Question: I want to hide TabPage from TabControl.
I tried this way:
'''
MyTabControls.TabPages[1].Hide();
'''
It does not hide.
So I searched and saw that should delete it and recreate when you want to: <URL>
In this case, what is the 'Hide' function doing at all?

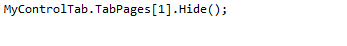
Answer: The reason is stated on <URL> as
> TabPage controls are constrained by their container, so some of the
properties inherited from the Control base class will have no effect,
including Top, Height, Left, Width, Show, and Hide.The tabs in a TabControl are part of the TabControl but not parts of
the individual TabPage controls. Members of the TabPage class, such as
the ForeColor property, affect only the client rectangle of the tab
page, but not the tabs. Additionally, the Hide method of the TabPage
will not hide the tab. To hide the tab, you must remove the TabPage
control from the TabControl.TabPages collection.